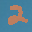
Label: 2